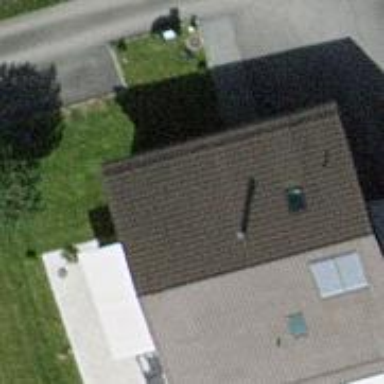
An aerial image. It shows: Residential building with gabled roof.